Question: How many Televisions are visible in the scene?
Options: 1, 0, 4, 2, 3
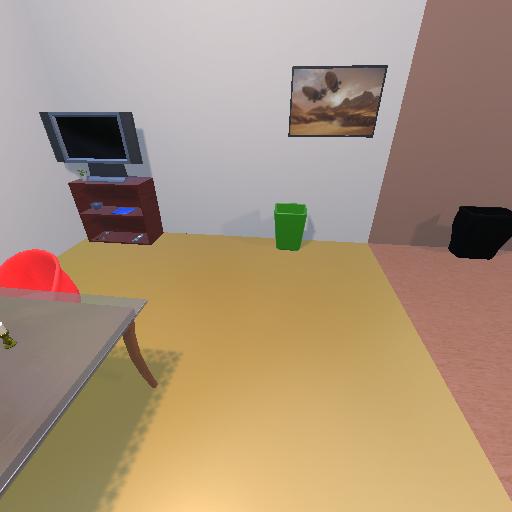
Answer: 1